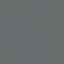
Label: SeaLake